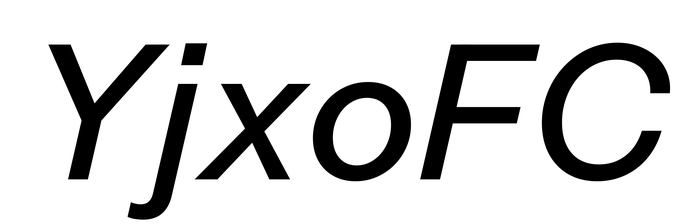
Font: InstrumentSans-Italic_Medium_Italic